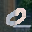
Label: 0